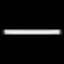
Label: line